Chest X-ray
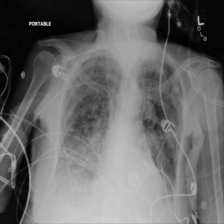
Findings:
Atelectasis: negative
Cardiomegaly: negative
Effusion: negative
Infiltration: negative
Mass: negative
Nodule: negative
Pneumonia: negative
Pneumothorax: negative
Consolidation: negative
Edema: negative
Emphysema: negative
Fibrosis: negative
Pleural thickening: negative
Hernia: negative